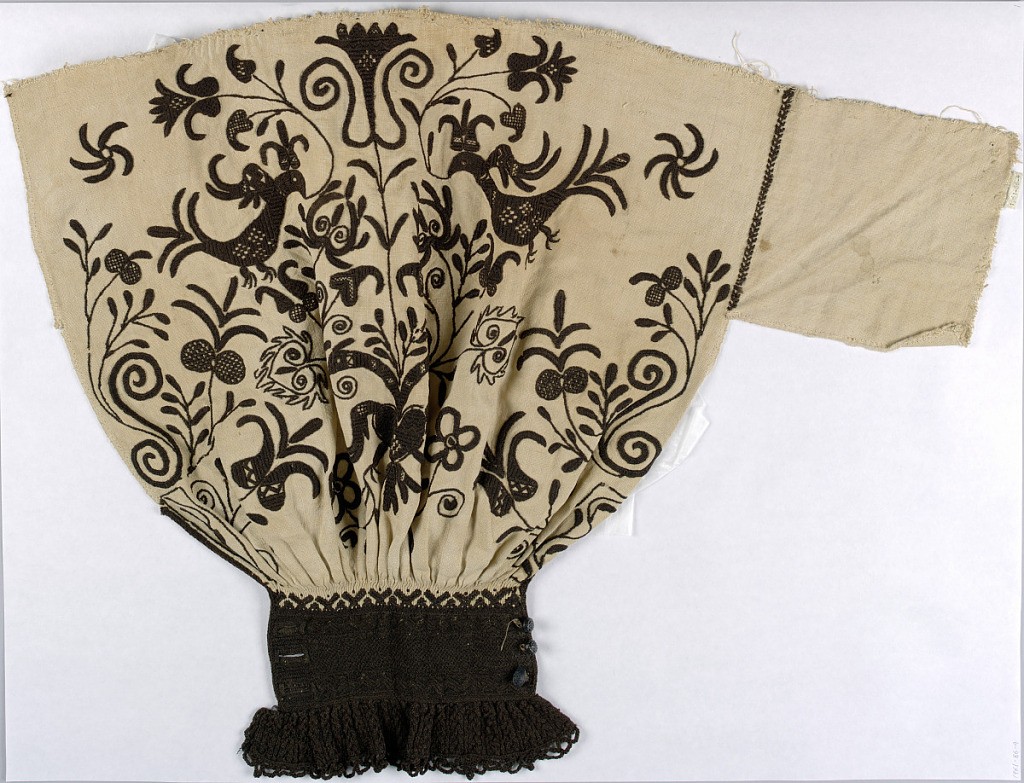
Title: Sleeve fragment
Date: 18th–19th century
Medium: linen or cotton, wool Technique: embroidered
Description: Sleeve embroidered in tightly spun black wool. Stylized flower and bird design, small doves carrying olive branches in their beaks.